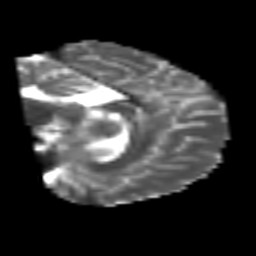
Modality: T2w
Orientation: sagittal
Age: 25
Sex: male
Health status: healthy